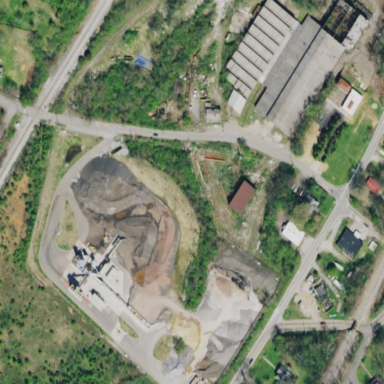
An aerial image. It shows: Industrial area used for aggregate processing.